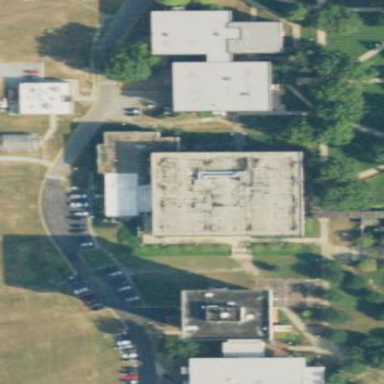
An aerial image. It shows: View of university building.